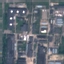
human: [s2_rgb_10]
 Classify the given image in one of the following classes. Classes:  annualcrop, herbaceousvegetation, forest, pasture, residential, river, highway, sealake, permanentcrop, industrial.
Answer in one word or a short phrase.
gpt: Industrial